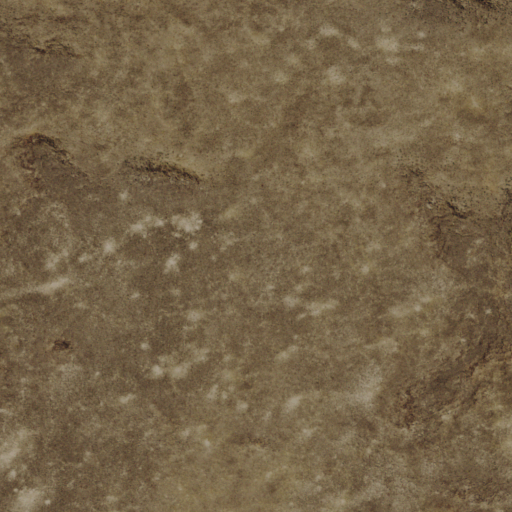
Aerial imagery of mountains in Nevada named Volcanic Hills containing only shrub